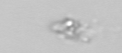
Label: detritus